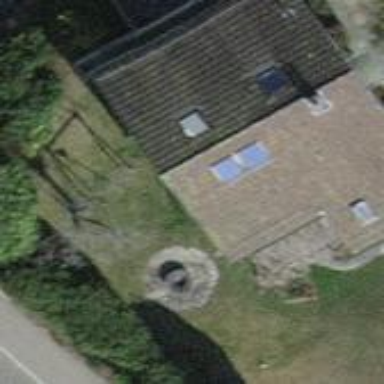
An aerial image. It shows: Semi-detached house.